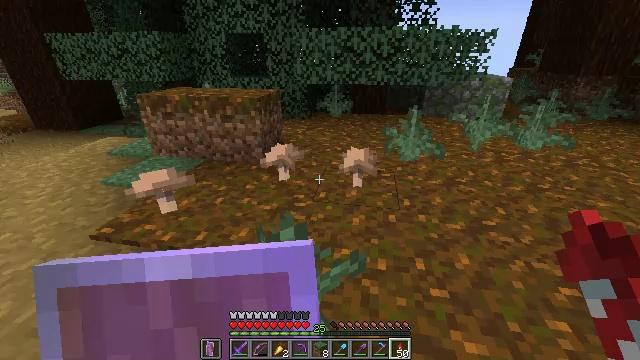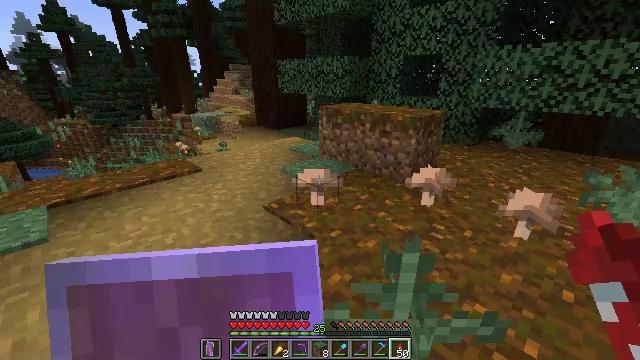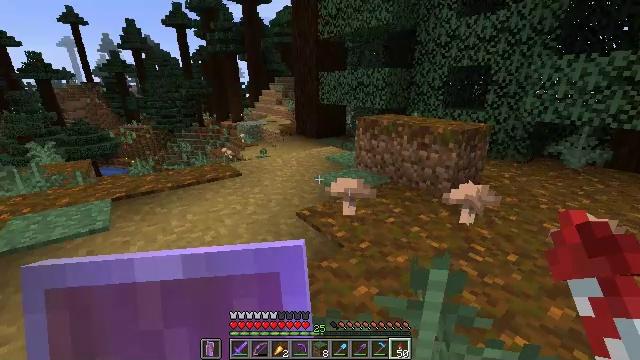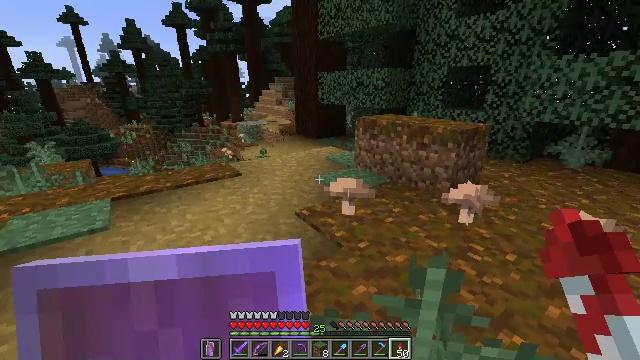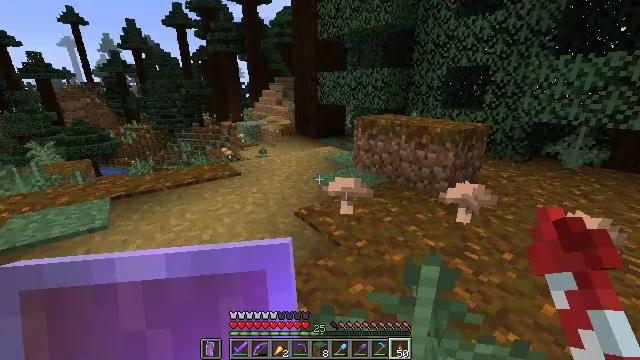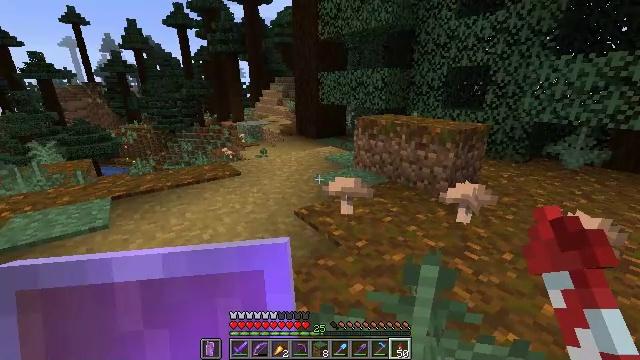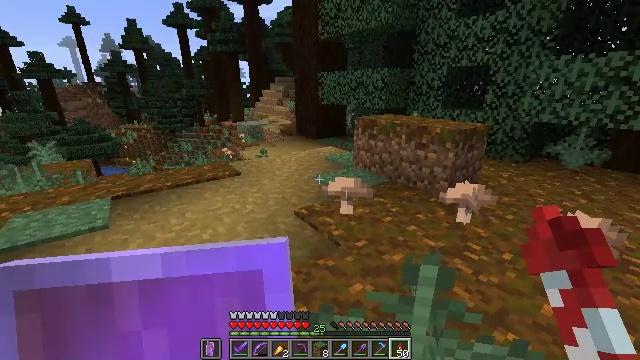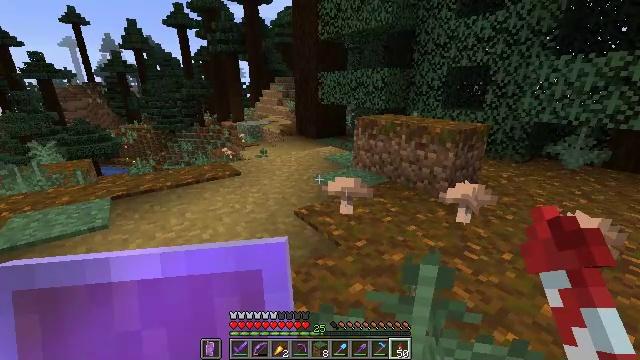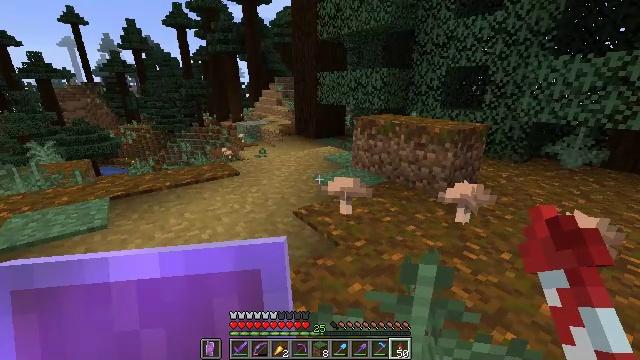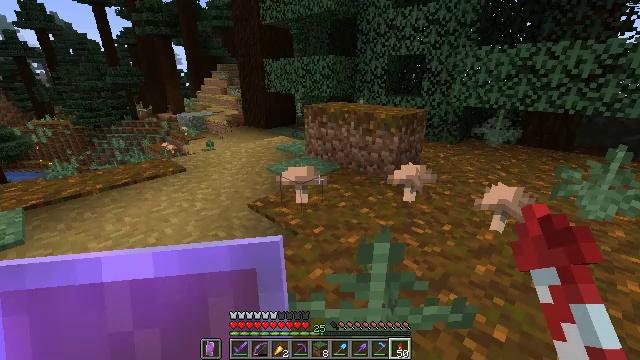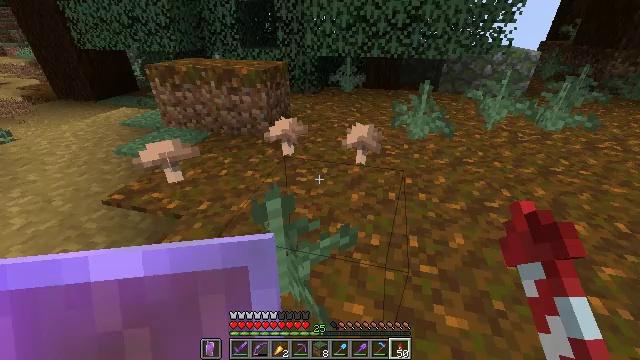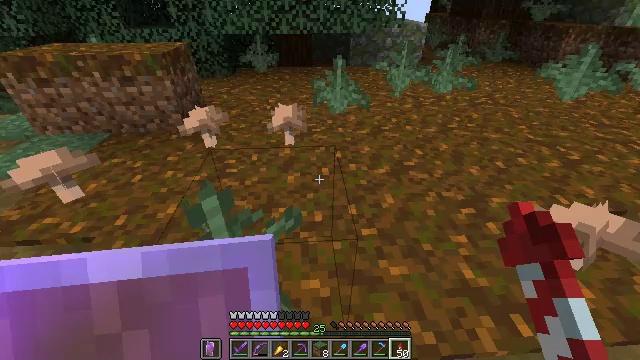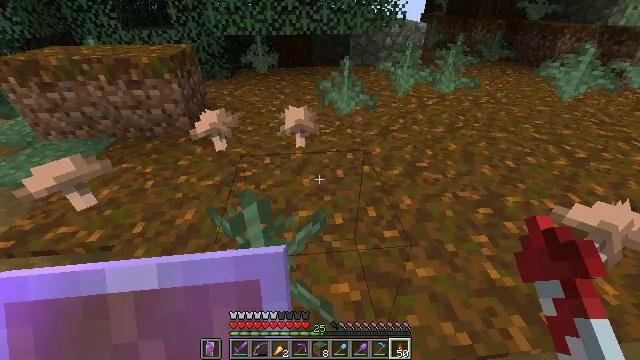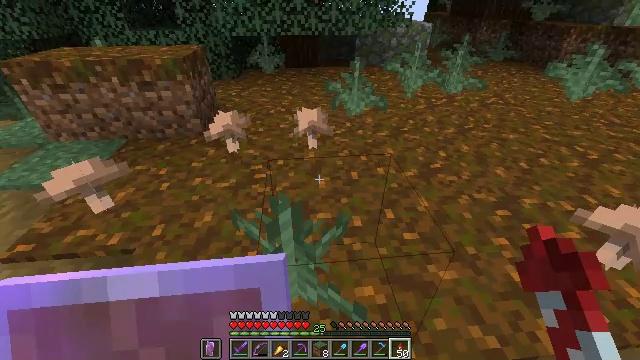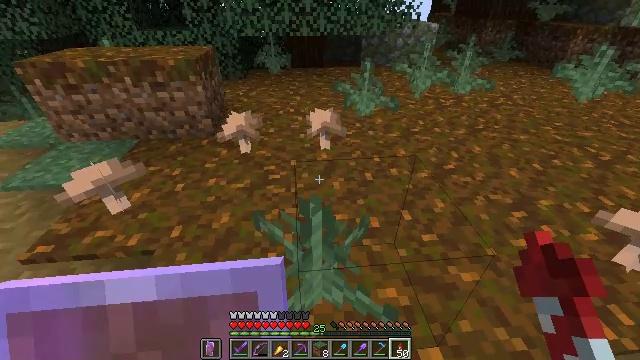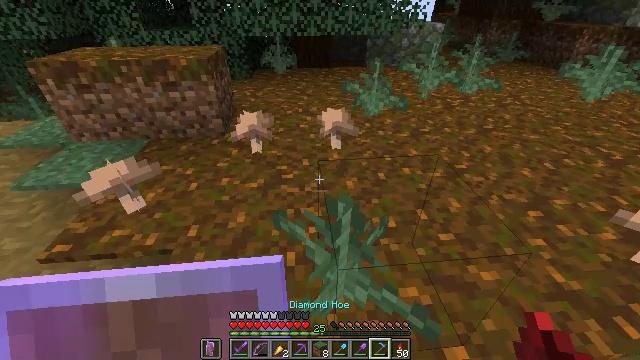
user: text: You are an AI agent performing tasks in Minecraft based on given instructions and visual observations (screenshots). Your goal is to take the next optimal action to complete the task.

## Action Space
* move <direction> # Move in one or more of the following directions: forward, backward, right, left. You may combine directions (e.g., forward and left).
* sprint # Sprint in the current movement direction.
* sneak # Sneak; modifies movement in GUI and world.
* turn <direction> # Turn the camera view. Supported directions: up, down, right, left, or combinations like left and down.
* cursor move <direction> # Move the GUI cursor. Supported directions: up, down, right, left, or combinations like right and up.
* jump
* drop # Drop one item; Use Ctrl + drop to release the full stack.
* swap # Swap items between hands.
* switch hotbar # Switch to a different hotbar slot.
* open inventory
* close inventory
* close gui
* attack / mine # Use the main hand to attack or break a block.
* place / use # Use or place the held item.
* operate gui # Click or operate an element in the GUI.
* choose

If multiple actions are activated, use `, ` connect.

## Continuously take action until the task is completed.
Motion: motion action
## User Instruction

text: Attack the ground to gather fern.
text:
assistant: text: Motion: turn left and up
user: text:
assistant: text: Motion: turn left and up
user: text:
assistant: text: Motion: no_op
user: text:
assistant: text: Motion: no_op
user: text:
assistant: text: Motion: no_op
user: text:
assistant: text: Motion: no_op
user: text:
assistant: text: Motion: no_op
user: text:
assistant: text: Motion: no_op
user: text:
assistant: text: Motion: turn right and down
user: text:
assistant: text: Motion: turn right and down
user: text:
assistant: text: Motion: move left, turn right and down
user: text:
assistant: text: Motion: move left, turn right
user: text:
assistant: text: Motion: move left
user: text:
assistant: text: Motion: move left
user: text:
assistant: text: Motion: no_op
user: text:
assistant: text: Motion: no_op
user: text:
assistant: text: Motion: no_op
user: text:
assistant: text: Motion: no_op
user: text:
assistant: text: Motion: no_op
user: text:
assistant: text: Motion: no_op
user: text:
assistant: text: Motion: no_op
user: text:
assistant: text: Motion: no_op
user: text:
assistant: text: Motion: no_op
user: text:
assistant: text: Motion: no_op
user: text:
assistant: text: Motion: no_op
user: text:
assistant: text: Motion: no_op
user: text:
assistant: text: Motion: no_op
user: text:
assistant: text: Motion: no_op
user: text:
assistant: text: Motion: no_op
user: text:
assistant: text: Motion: no_op